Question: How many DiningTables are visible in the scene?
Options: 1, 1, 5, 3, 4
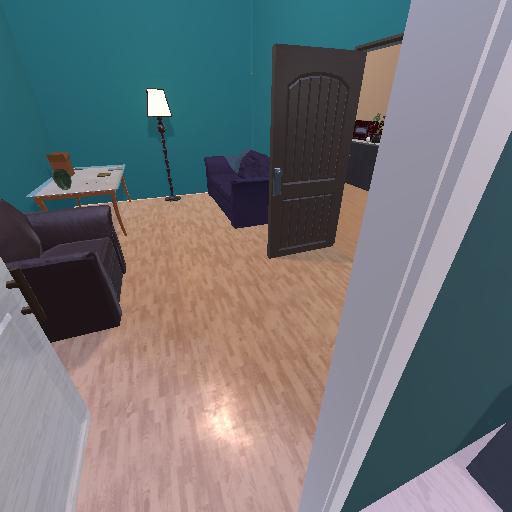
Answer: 1